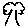
Label: tree